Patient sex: F
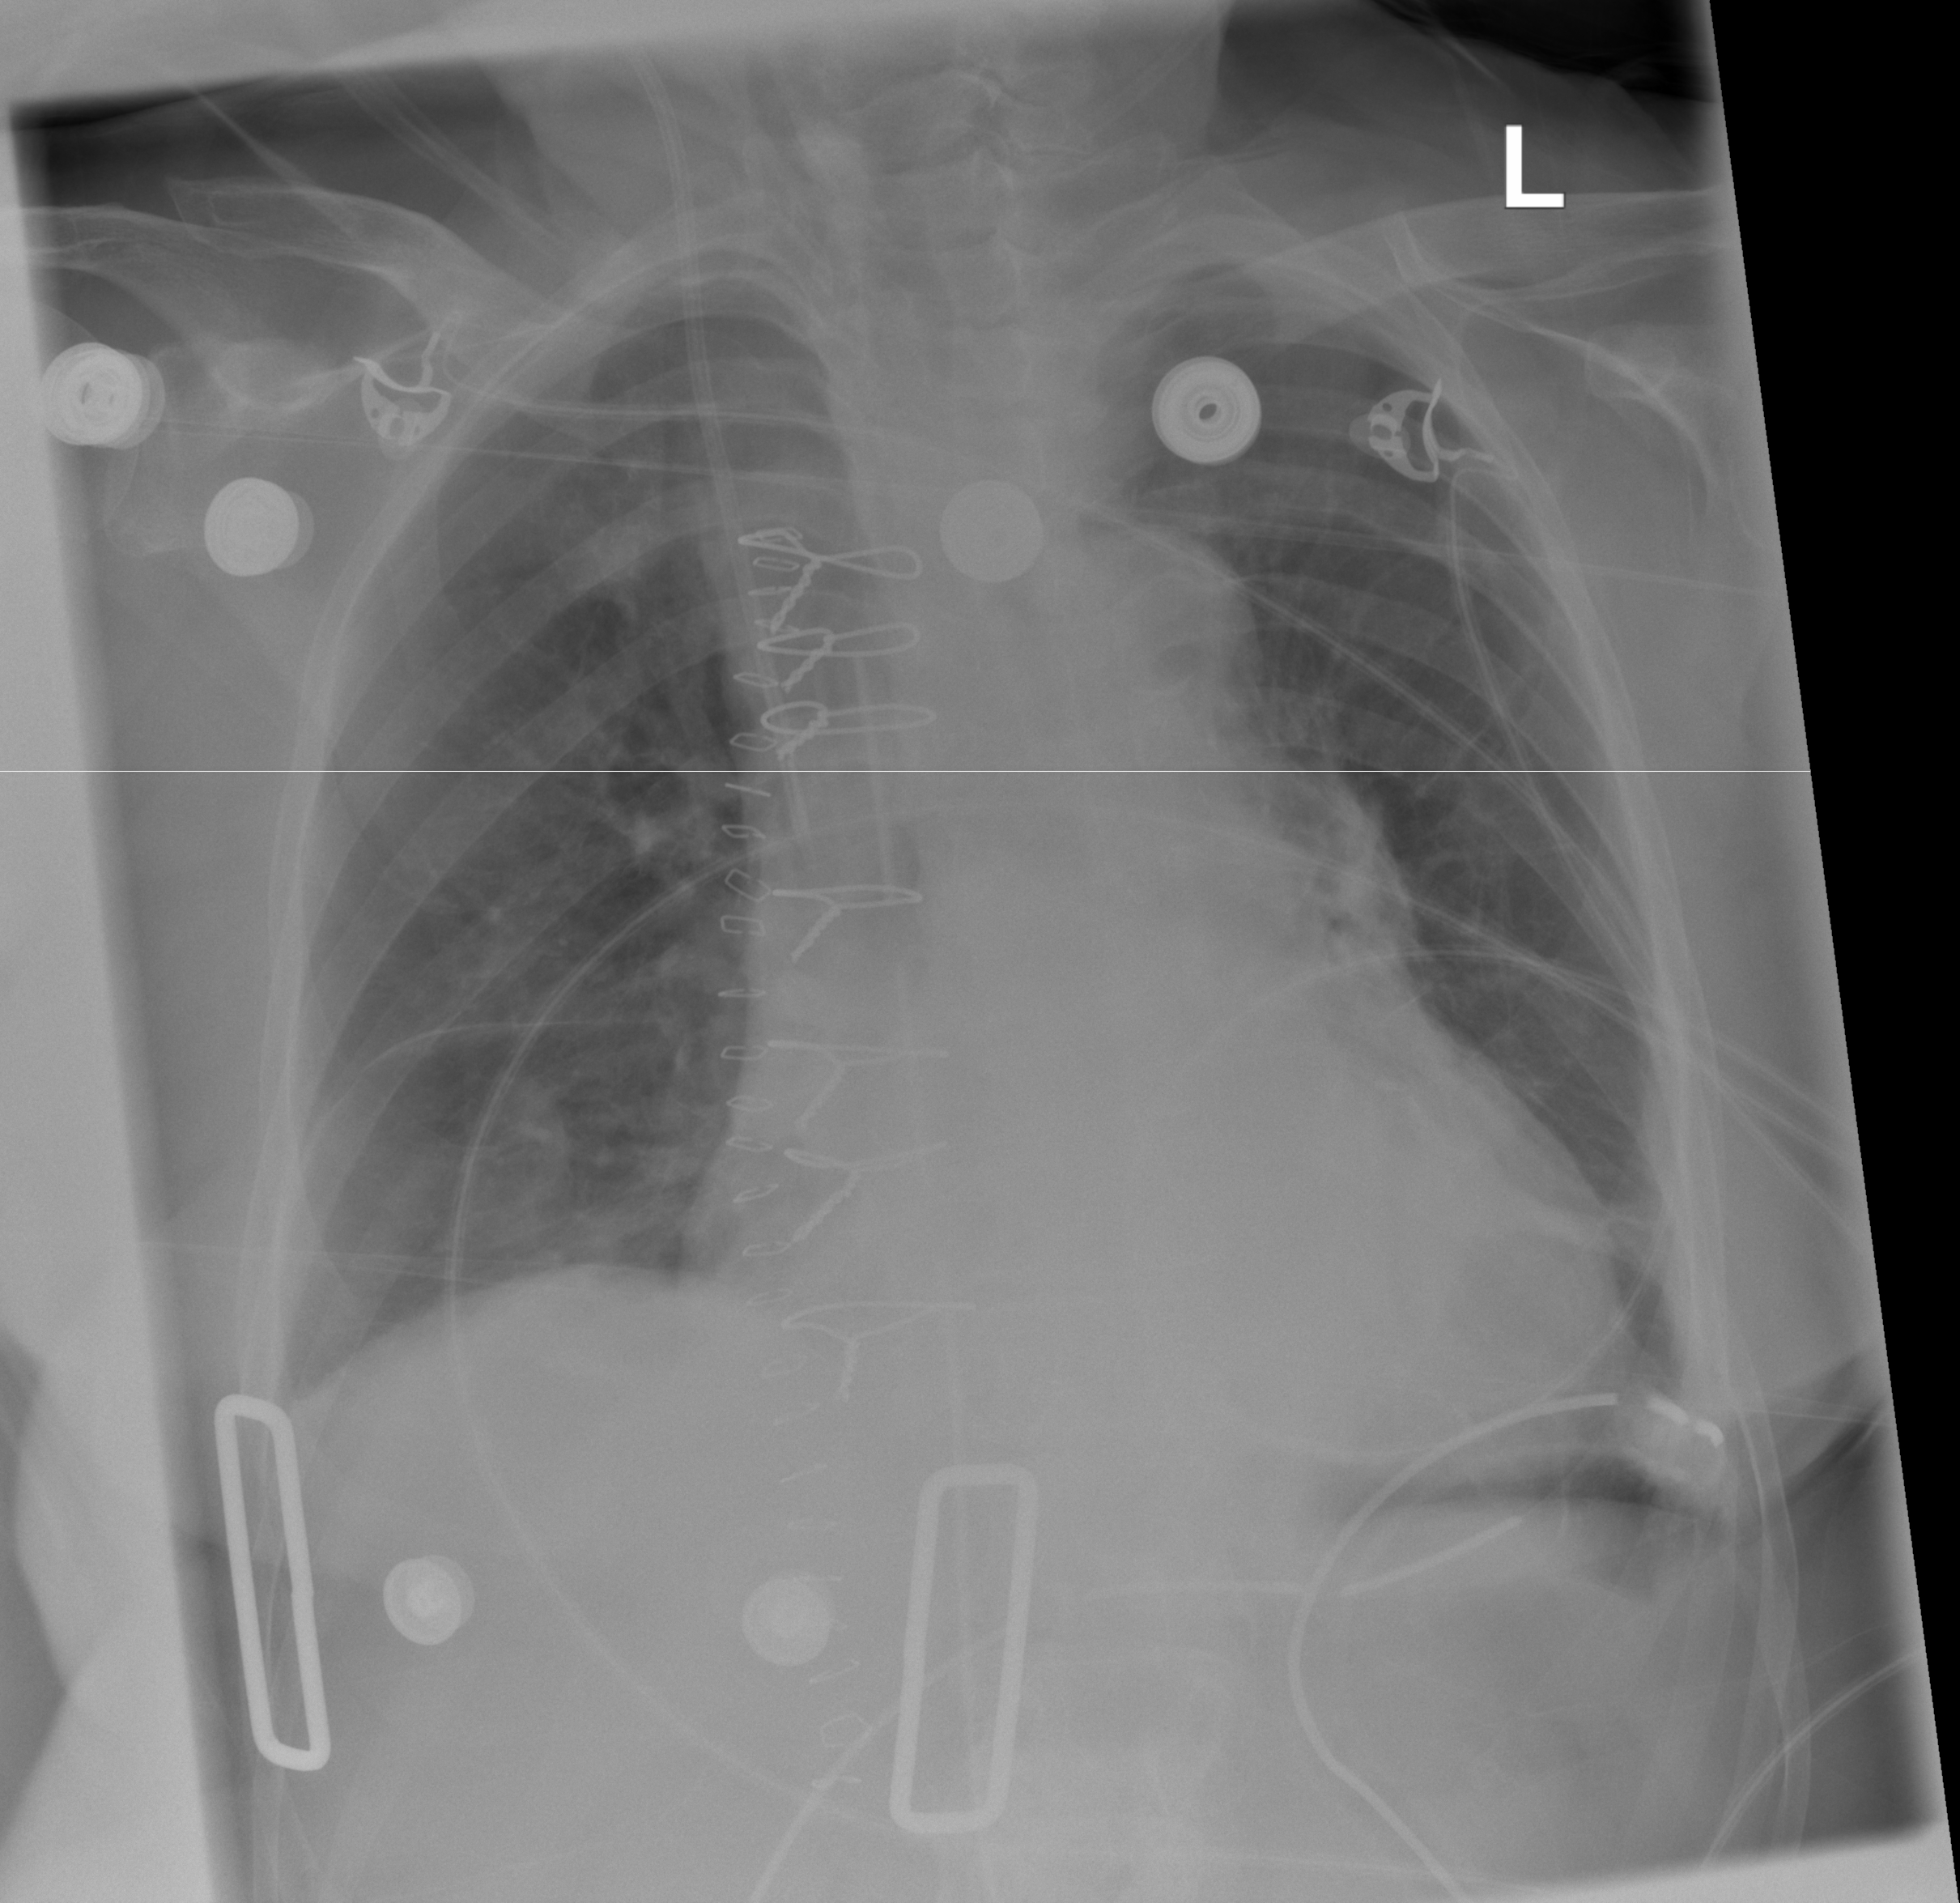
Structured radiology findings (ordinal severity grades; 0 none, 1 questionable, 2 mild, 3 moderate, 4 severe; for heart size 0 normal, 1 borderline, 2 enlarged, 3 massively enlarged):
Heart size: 2
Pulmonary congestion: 0
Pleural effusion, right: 0
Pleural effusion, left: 2
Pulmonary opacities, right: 0
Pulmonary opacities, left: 0
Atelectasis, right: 1
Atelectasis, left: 2